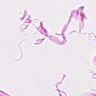
Metastatic tissue present: no